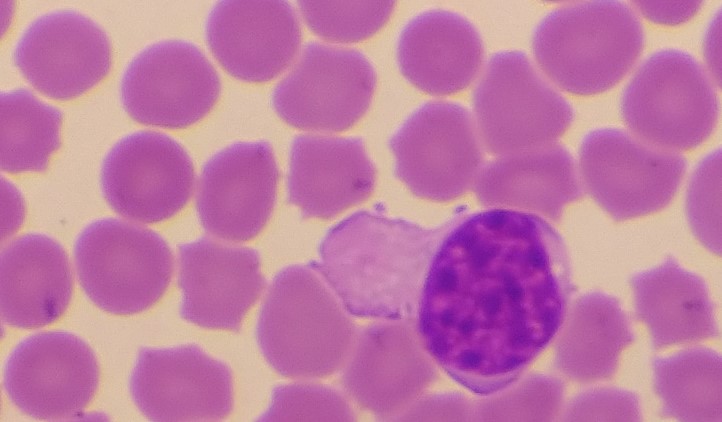
White blood cell type: Lymphocyte